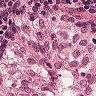
Metastatic tissue present: no